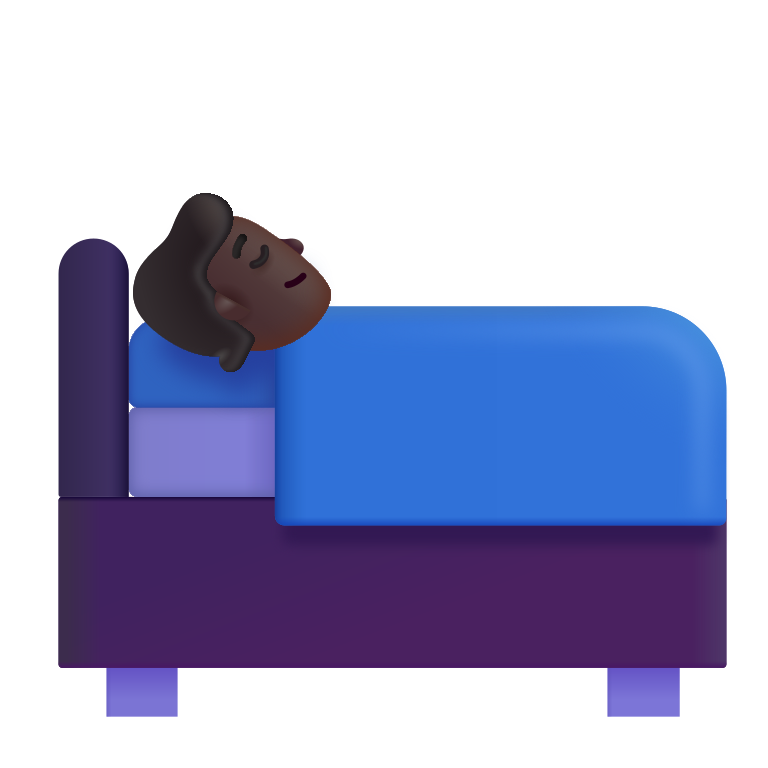
person in bed color dark